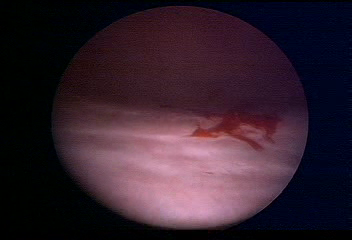
Modality: WLC
Class: Normal mucosa
Bladder cancer association: No